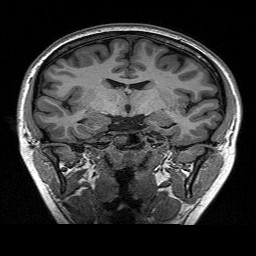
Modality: T1w
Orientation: sagittal
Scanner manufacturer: siemens
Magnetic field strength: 3 T